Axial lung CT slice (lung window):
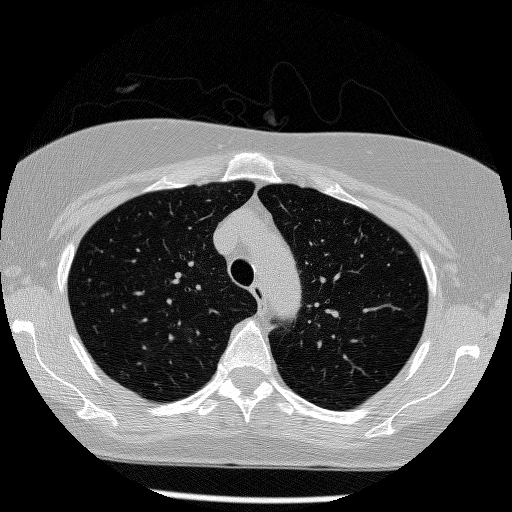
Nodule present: no